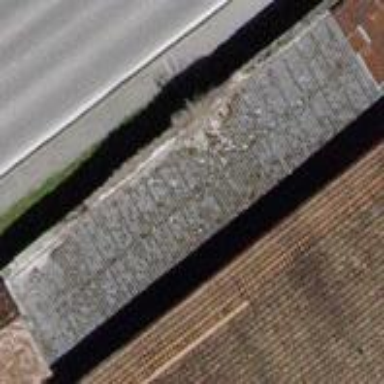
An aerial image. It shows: View of roof of building.